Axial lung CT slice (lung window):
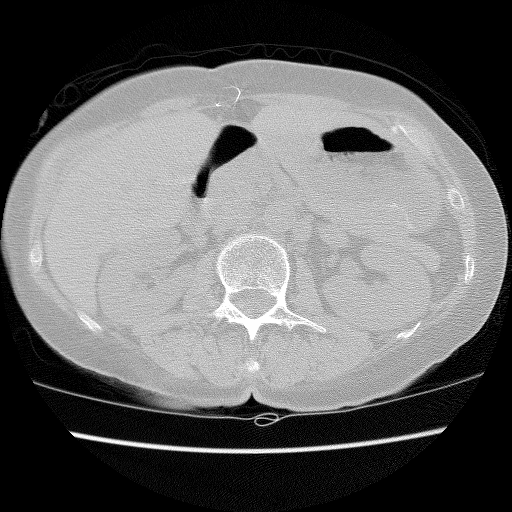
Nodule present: no